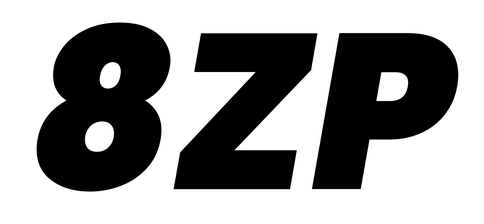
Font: Poppins-BlackItalic